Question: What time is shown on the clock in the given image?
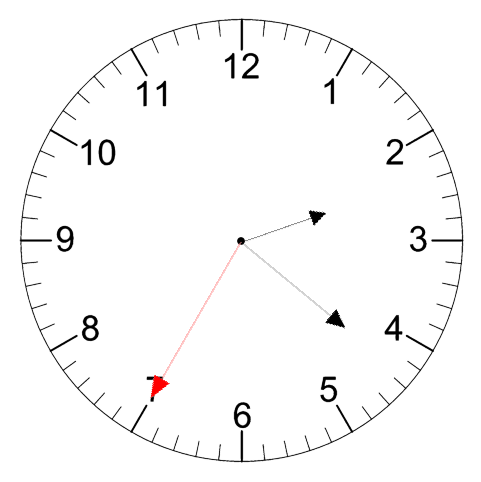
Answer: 02:21:35